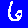
Digit: 6